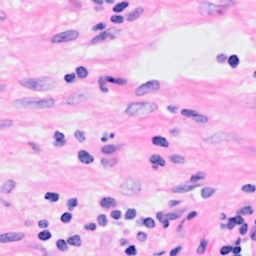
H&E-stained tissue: Breast